Current action and preconditions to check: trajectory_clear

Your task: For each precondition in the list above, predict whether it will hold at this action.

Consider the current scene as observed from the mobile robot's camera, and analyze the predicted future states of all dynamic agents (e.g., people, animals, vehicles, or any moving entities) within the NEXT SECOND.

IMPORTANT: Only answer "very likely" if you are absolutely certain—based on strong, clear evidence—that a dynamic agent will violate the precondition in the predicted future state. Do NOT answer "very likely" for unlikely, ambiguous, or low-probability risks.

Ask yourself for each precondition: Is there a high probability, with clear and convincing evidence, that the predicted future states of any dynamic agent will interfere with the predicted future state of the currently executing action within the NEXT SECOND, causing that precondition to fail?

Assess the risk level based on these predictions. Use "likely" or "very likely" if motions create a clear risk of interference.

Use "neutral" or "improbable" if agents are nearby but their predicted paths are clearly diverging or non-conflicting.

Failure Risk Categories: "very improbable", "improbable", "neutral", "likely", "very likely"

Answer Format: Output ONLY the probability_of_failure value from these categories: "very improbable", "improbable", "neutral", "likely", "very likely"

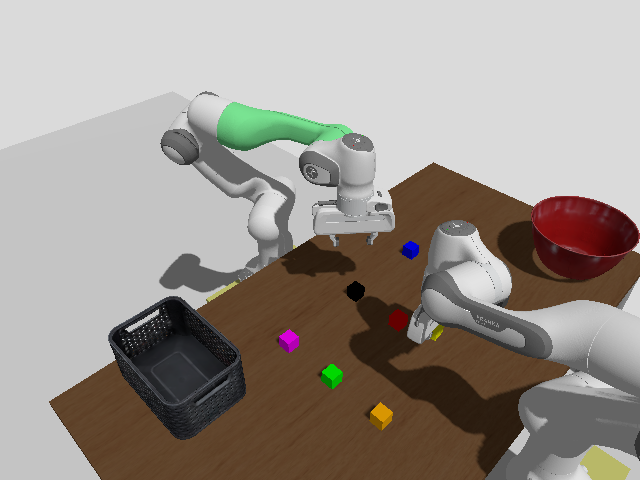

Answer: improbable